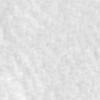
Label: no_change